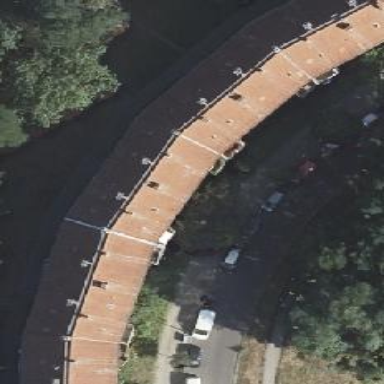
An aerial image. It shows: Hipped roof apartment building.